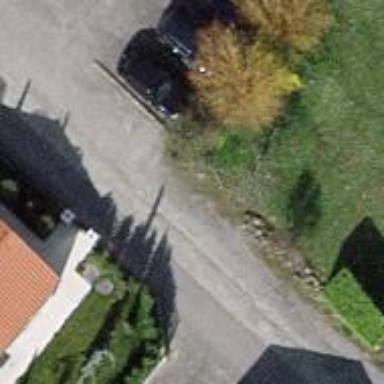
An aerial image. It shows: Smooth asphalt road in residential area.